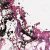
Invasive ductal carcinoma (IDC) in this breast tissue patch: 0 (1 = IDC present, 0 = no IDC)